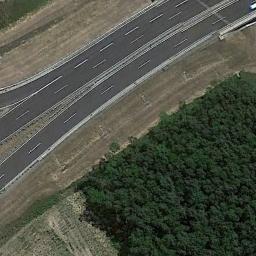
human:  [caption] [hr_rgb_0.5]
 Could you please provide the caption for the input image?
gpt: There are large green forests around the freeway .

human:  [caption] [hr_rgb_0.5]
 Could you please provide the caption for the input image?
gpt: The freeway is next to some trees .

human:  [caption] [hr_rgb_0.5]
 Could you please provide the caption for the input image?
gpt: A bifurcated freeway is a forest on one side .

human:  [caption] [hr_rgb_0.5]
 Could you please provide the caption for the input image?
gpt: There are more cars on the left highway than on the right .

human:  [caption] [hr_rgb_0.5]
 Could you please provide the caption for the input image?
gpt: There are yellow lawns and some green trees beside the freeway .